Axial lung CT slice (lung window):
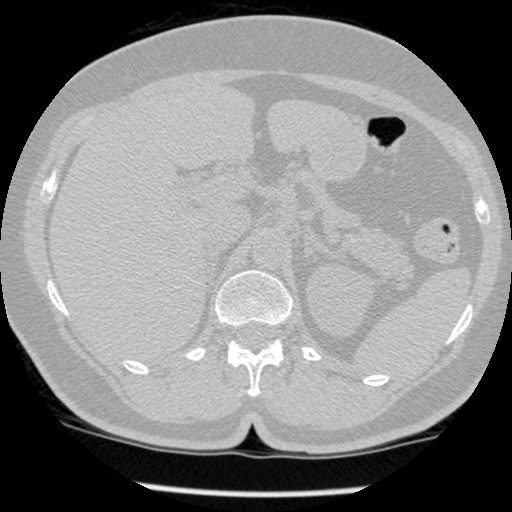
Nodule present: no